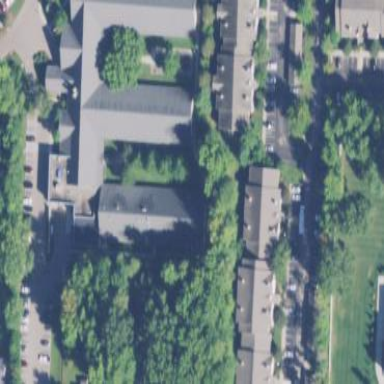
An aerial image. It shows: Building that serves as nursing home.